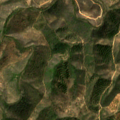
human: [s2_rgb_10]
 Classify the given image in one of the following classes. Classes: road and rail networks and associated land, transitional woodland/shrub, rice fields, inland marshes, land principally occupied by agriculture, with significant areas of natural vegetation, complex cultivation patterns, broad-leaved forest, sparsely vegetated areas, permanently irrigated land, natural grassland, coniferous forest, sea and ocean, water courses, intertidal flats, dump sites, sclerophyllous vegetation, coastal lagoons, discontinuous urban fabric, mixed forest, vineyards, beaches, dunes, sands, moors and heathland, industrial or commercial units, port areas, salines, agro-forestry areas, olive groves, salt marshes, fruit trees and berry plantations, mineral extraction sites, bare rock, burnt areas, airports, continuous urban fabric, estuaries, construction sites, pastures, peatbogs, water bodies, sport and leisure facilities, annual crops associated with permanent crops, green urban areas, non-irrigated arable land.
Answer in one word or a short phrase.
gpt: sclerophyllous vegetation, transitional woodland/shrub